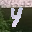
Label: 4